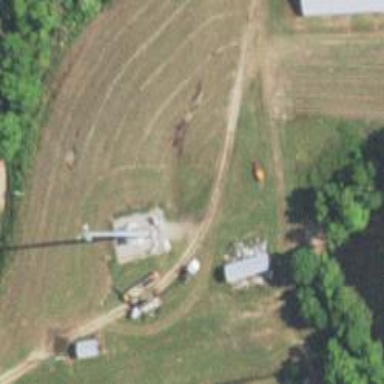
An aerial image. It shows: Man-made mast used for communication purposes.